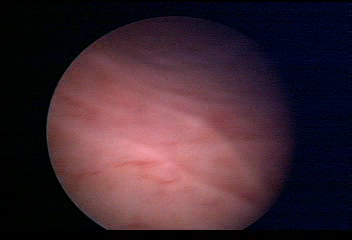
Modality: WLC
Class: Normal mucosa
Bladder cancer association: No